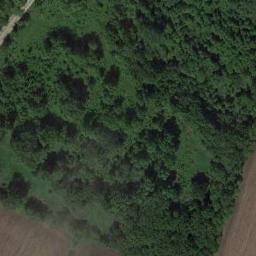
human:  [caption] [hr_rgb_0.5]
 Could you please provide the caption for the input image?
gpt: This is a dense forest .

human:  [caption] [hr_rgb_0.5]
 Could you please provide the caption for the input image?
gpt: The forest with a lot of dense green trees and grass is surrounded by the clearing .

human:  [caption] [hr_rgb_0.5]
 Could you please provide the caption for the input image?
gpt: Many  sparse green trees are in a forest beside a road .

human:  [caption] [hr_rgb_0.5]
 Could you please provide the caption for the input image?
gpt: The forest is next to the road .

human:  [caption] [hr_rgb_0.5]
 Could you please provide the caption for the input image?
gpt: A forest with many green trees and small pitches of lawns .